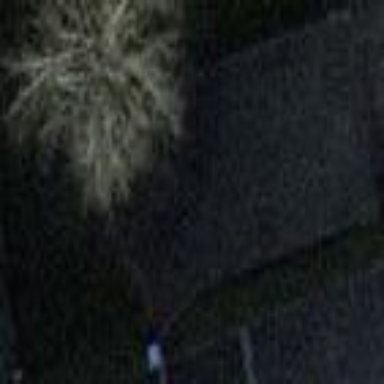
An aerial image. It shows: View of roof of building.